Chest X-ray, AP view. Patient: 50 years old, sex M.
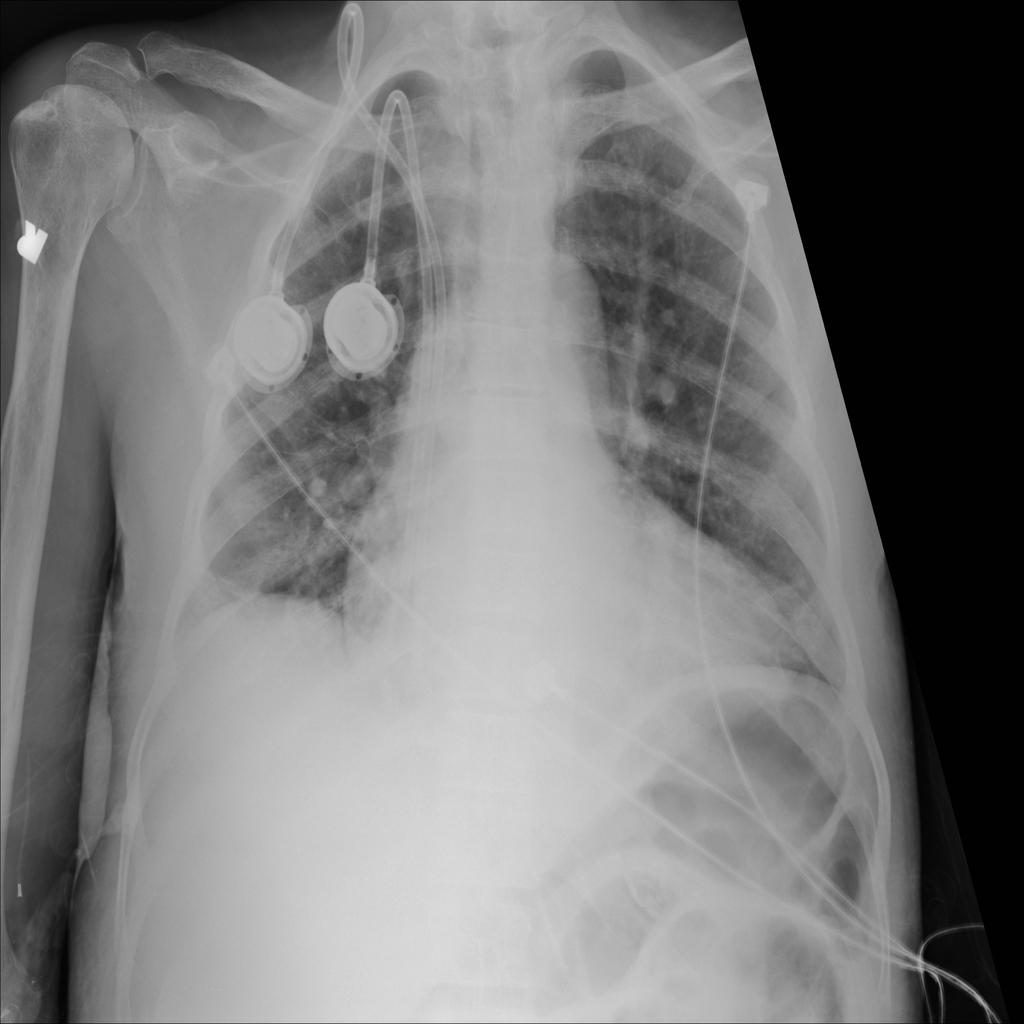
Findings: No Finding